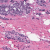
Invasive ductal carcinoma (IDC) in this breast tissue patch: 0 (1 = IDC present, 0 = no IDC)